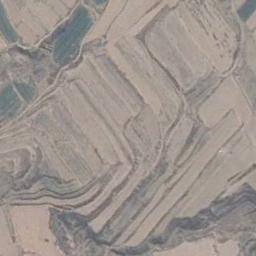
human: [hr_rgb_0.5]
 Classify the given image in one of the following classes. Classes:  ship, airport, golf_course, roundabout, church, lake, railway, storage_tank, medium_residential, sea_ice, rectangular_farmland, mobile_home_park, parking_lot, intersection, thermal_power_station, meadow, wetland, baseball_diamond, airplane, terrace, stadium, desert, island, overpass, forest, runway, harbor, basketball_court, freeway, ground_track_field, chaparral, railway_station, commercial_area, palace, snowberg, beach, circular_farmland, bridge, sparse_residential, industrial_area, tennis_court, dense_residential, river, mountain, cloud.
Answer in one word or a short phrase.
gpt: terrace